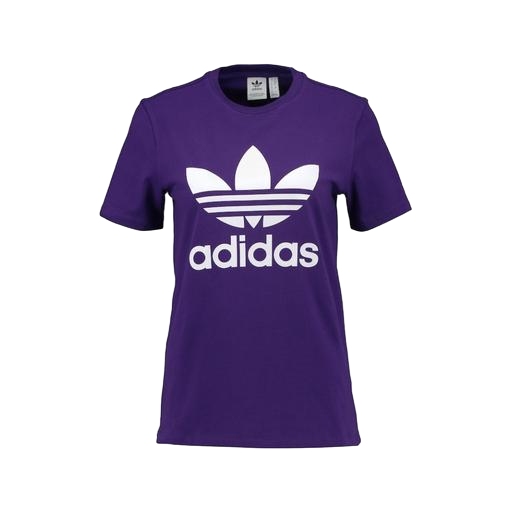
mid t-shirt, purple tee, purple short-sleeve tee, white background